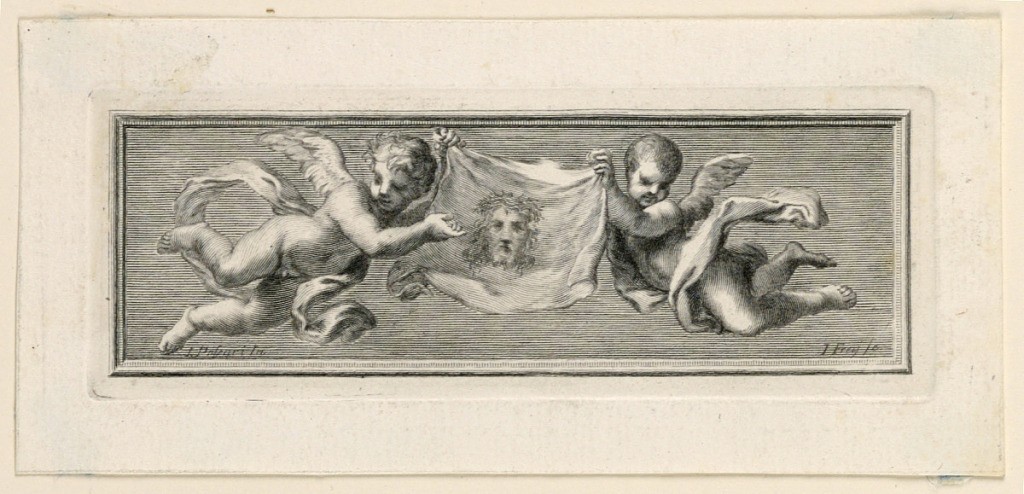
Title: Vignettes with Angels and Instruments of the Passion
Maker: Jakob Frey, Swiss, active Italy, 1681 - 1752
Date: ca. 1715
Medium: Engraving on paper
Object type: Print
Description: The vera ikon held by two flying angels.